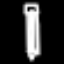
Label: pencil